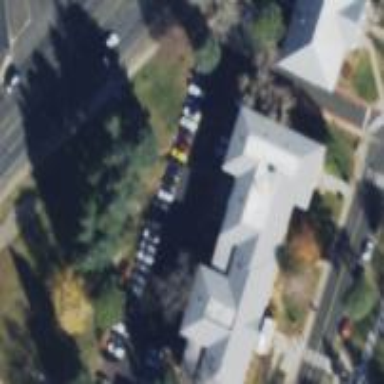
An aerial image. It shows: View of university building.